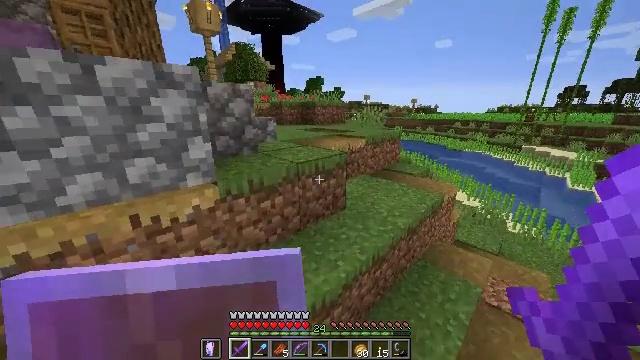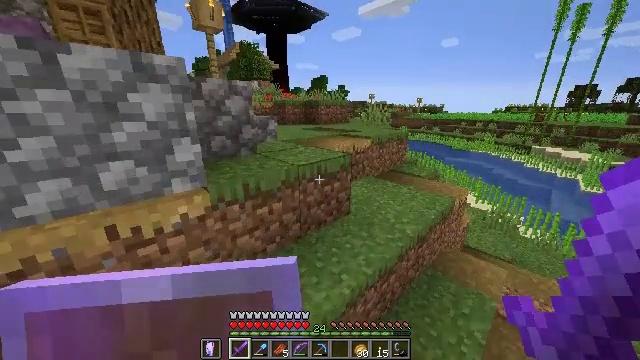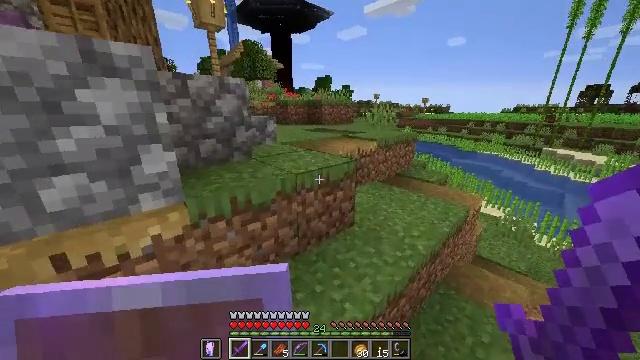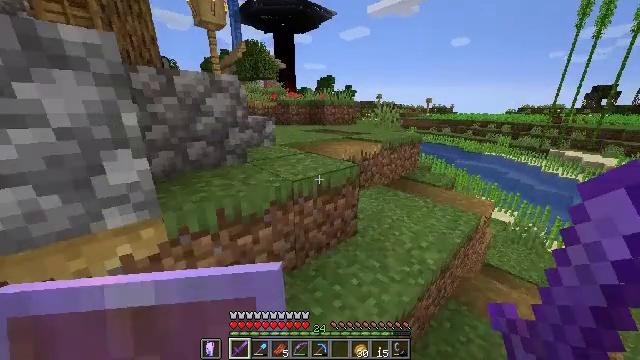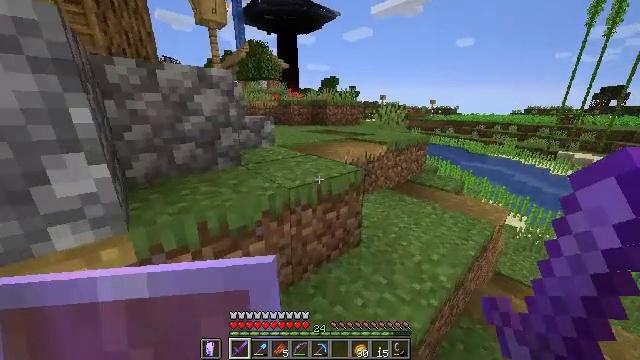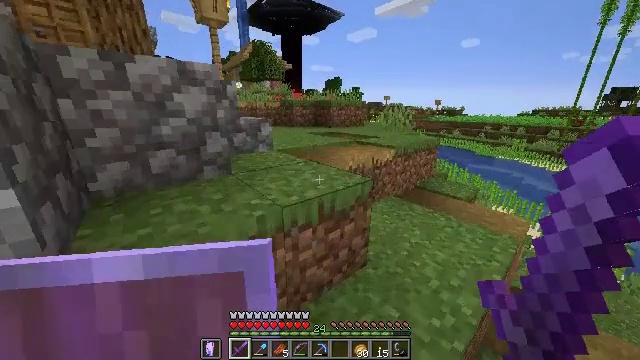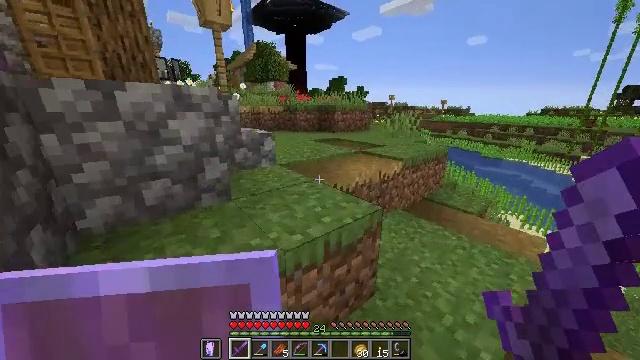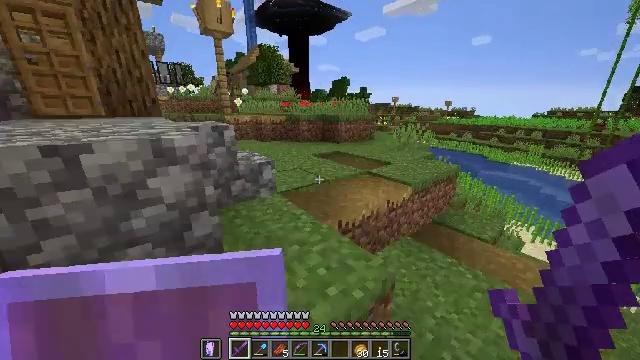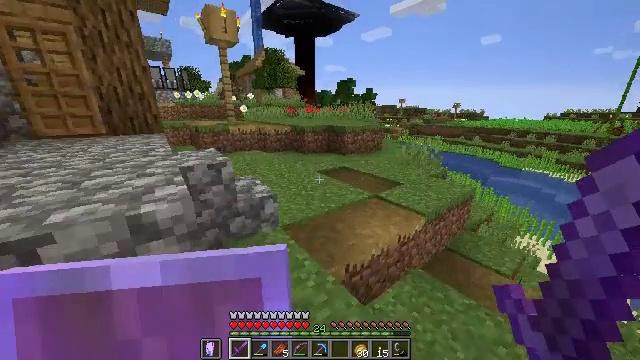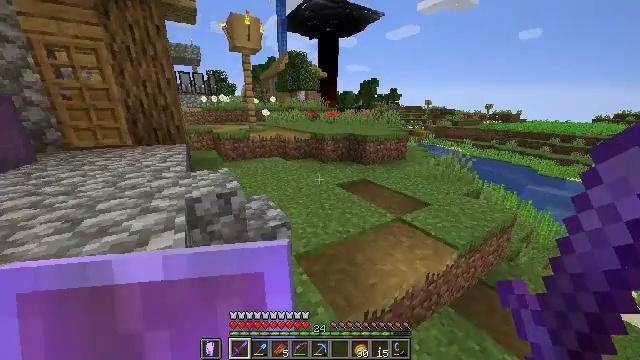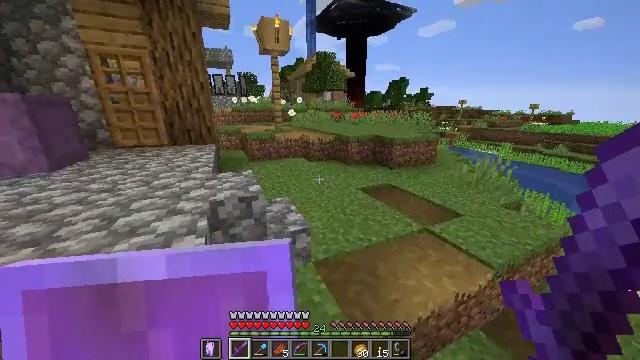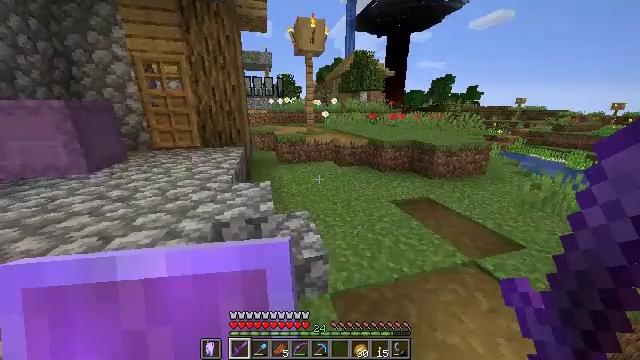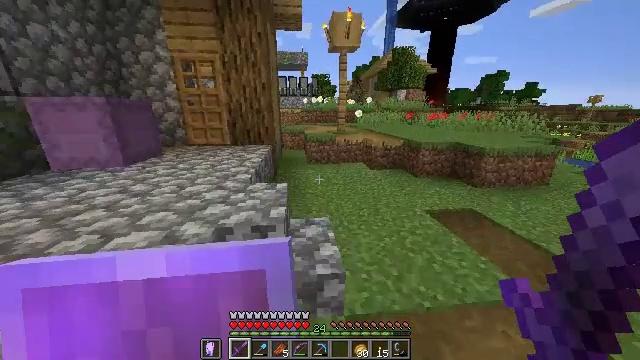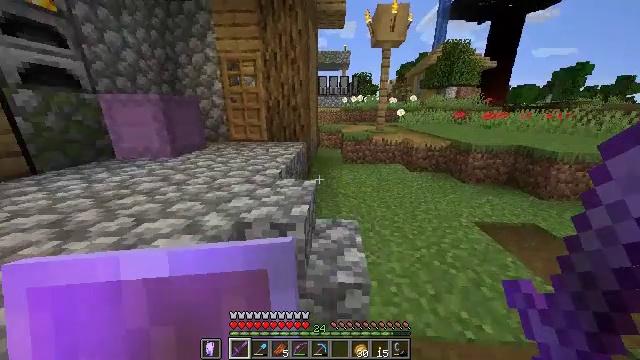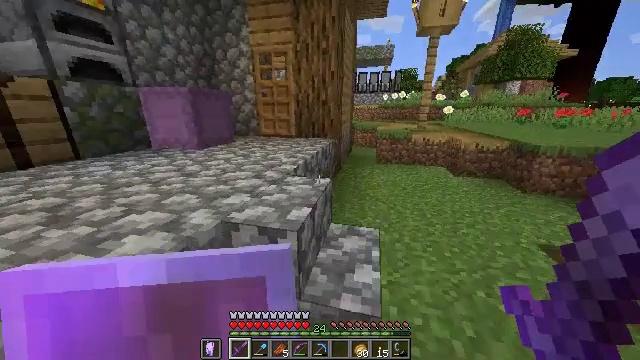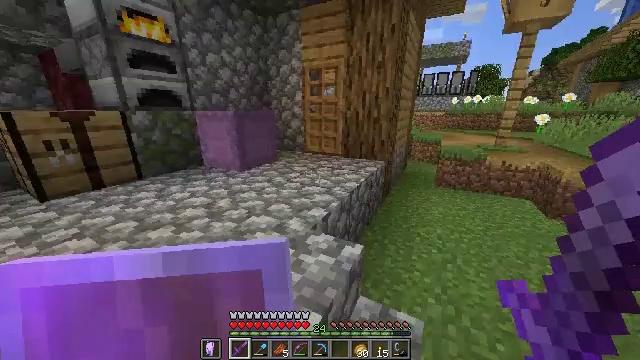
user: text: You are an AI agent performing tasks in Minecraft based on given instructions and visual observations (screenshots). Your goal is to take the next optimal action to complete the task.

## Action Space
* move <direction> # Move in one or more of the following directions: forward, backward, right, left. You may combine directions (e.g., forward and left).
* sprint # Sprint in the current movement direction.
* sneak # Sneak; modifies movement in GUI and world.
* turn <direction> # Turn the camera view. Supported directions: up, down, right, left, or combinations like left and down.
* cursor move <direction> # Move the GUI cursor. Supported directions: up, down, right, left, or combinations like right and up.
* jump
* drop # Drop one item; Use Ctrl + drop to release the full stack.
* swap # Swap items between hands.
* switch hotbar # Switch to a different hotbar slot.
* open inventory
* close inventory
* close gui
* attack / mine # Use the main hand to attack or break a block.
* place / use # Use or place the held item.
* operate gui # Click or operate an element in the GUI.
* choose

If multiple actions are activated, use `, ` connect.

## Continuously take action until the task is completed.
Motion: motion action
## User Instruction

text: Use the furnace to create netherite scrap.
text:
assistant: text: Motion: move forward, turn left
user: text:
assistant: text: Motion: move forward, turn left
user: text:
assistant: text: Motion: move forward
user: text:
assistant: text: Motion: move forward
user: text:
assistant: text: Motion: move forward
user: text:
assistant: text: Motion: move forward, turn left, jump
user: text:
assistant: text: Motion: move forward, jump
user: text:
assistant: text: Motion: move forward, turn left, jump
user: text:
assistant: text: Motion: move forward, turn left
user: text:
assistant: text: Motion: move forward, turn left
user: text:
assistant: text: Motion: move forward, turn left
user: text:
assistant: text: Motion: move forward, turn left
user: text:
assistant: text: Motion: move forward, turn left
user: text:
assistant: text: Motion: move forward, turn left
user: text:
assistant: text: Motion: move forward, turn left, jump
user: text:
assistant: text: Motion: move forward, turn left, jump
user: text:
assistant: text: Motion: move forward, turn left, jump
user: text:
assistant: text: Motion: move forward, turn left
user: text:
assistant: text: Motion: move forward, turn left
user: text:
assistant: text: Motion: move forward, turn left and up
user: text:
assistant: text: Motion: move forward, turn left and up
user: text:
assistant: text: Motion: move forward, turn left and up
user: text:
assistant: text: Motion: move forward, turn left and up
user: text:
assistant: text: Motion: move forward, turn left and up
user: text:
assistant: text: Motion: move forward, turn left
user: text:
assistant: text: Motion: move forward, turn left and up
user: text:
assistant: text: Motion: move forward, turn left
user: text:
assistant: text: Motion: move forward, turn left and up
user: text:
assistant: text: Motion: turn left and up
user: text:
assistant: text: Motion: turn left